Field crop: maize
Growth stage: 2
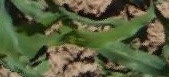
Species: maize